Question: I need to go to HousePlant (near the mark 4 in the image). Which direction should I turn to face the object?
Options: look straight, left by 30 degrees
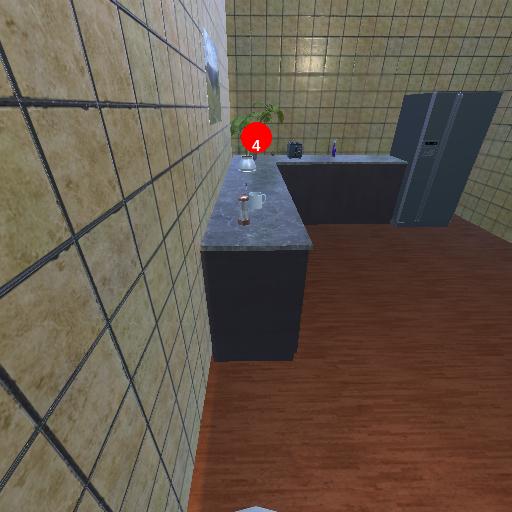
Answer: look straight